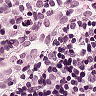
Metastatic tissue present: no